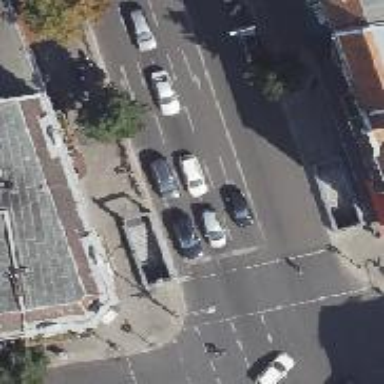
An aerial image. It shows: Secondary road with asphalt surface. There are separate sidewalks on both sides and exclusive green cycle lanes marked with lane markings.